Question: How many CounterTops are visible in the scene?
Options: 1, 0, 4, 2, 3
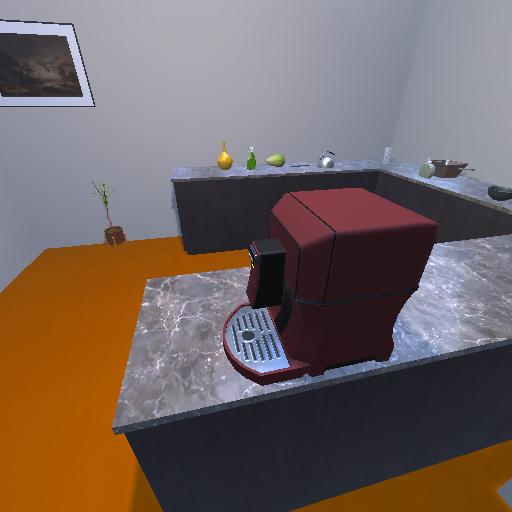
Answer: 1